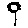
Label: flower